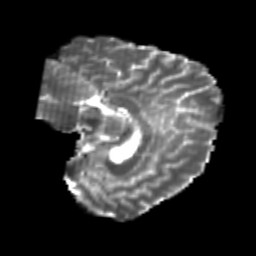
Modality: T2w
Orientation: sagittal
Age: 24
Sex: male
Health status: healthy
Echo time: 0.074 s